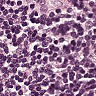
Metastatic tissue present: no